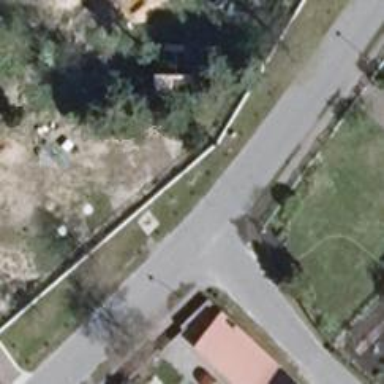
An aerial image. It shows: Smooth asphalt road in residential area.